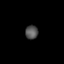
Tissue: lung
Cell type: Myeloid cells
Senescence score: 0.2074
Nuclear area (px): 173
Mean DAPI intensity: 82.445